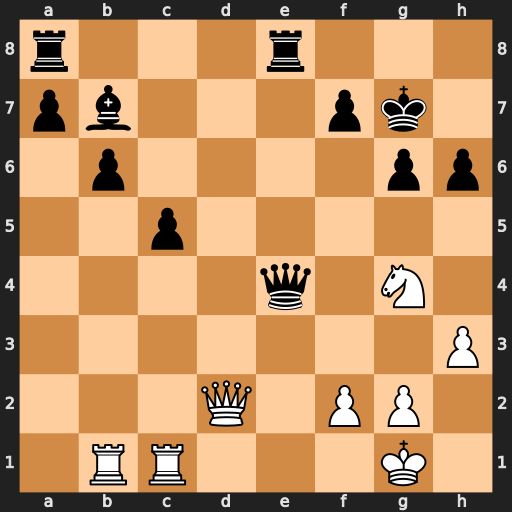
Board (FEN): r3r3/pb3pk1/1p4pp/2p5/4q1N1/7P/3Q1PP1/1RR3K1
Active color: w
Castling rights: -
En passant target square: -
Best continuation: Qxh6+ Kg8 Nf6#